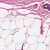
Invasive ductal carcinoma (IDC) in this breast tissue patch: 0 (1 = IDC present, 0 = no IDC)